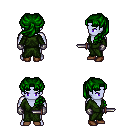
a pixel art fantasy rpg character, male body template, dark elf, purple skin, green robe, magenta pants, green princess hairstyle, metal gloves, brown shoes, dagger, four views (front, back, left, right), 2x2 character sprite sheet, small pixel art, hard edges, no anti-aliasing